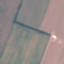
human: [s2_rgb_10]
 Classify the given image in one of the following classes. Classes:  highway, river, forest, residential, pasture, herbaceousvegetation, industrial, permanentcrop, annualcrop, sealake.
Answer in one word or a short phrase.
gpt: AnnualCrop